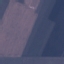
Land use / land cover: AnnualCrop